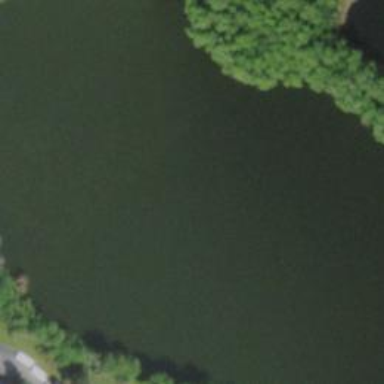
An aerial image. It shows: Beautiful lake surrounded by nature.